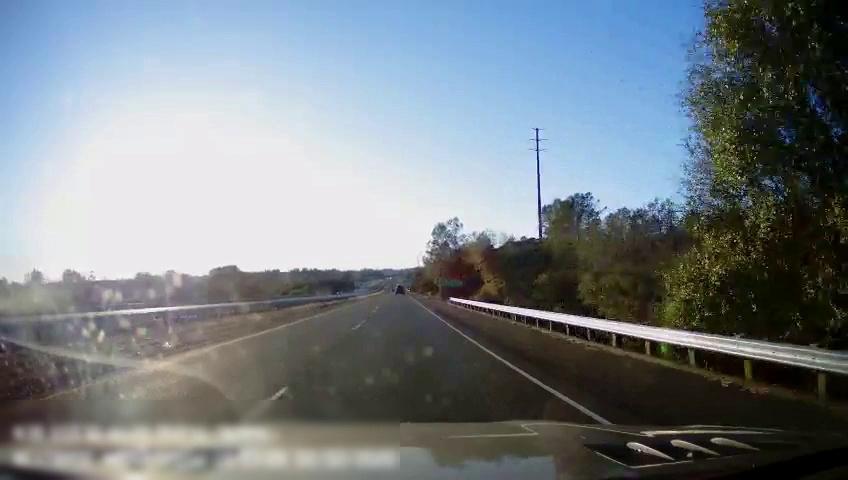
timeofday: Day
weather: Sunny
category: Drivable Space
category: Drivable Space
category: Lanes | Current Lane
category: Lanes | Current Lane
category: Lanes | Alternate Lane
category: Traffic | Signs